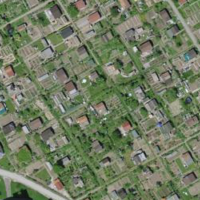
EUNIS habitat code: 53
Species observed at this site:
Lapsana communis